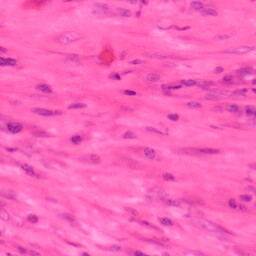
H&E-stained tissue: Colon